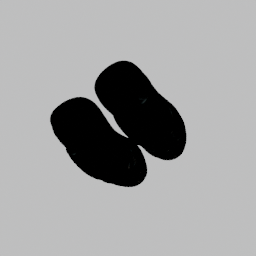
Label: people